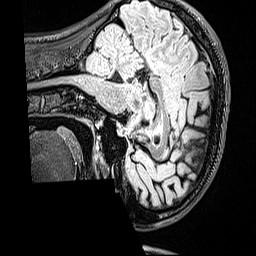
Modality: FLAIR
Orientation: sagittal
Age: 21
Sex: female
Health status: healthy
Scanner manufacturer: siemens
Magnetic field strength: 3 T
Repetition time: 5 s
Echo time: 0.388 s